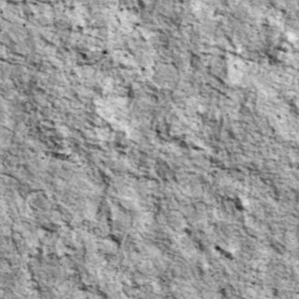
Label: non_frost